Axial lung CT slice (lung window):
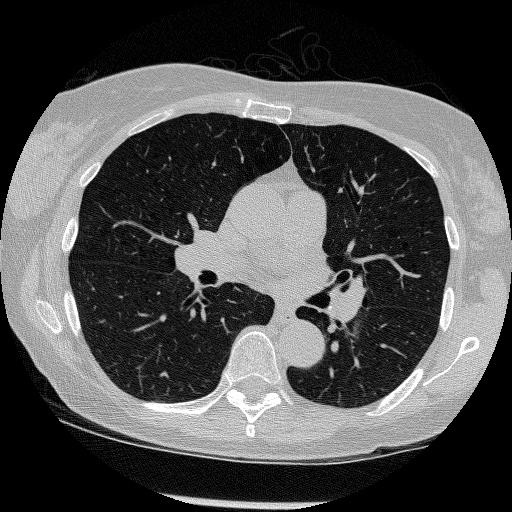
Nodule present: no